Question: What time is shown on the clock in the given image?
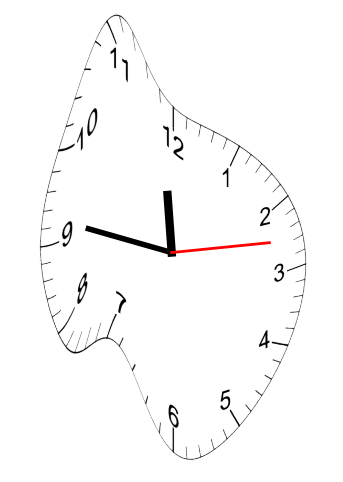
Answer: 11:46:13